Question: I have developed a swing application with an oval and a button whose output is shown below and the code follows :-

Code:-
'''
import java.awt.AlphaComposite;
import java.awt.Color;
import java.awt.Dimension;
import java.awt.FlowLayout;
import java.awt.Graphics;
import java.awt.Graphics2D;
import javax.swing.JButton;
import javax.swing.JComponent;
import javax.swing.JFrame;
import javax.swing.SwingUtilities;
public class AlphaCompositeDemo extends JFrame{
AlphaCompositeDemo()
{
super("AlphaComposite Demo");
setDefaultCloseOperation(JFrame.EXIT_ON_CLOSE);
setSize(400,400);
setLayout(new FlowLayout());
setBackground(new Color(0.2f,0.7f,0.1f,0.4f));
comp c=new comp();
add(c);
add(new JButton("Click"));
setVisible(true);
}
public static void main(String args[])
{
JFrame.setDefaultLookAndFeelDecorated(true);
SwingUtilities.invokeLater(new Runnable(){public void run(){new AlphaCompositeDemo();}});
}
}
class comp extends JComponent
{
public void paintComponent(Graphics g)
{
Graphics2D g2=(Graphics2D)g.create();
g2.setComposite(AlphaComposite.SrcOver);
g2.setColor(Color.RED);
g2.fillOval(50, 50, 220, 120);
}
public Dimension getPreferredSize()
{
return new Dimension(200,200);
}
}
'''
Now i have the following questions:
1. If I have specified the x,y coordinates for oval,then why it moves from its position when window is resized? (Though I know that due to FlowLayout it is aligned at centre but it then violates the property that it must be fixed as i have specified coordinates x,y).
2. Secondly if the output is obvious (which I was not expecting) then x,y coordinates that I specified was w.r.t which corner?
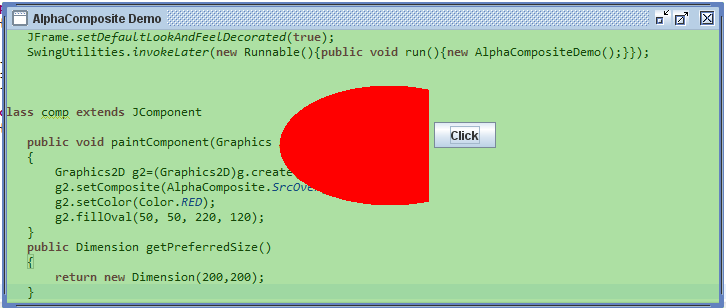
Answer: The coordinates you specify are inside your own "component" and not inside the "parent" container.
Probably easier to understand if you change add the following line to the 'paintComponent' method:
'''
g2.drawRect( 0,0, 199, 199 );
'''
The rectangle matches the 'preferredSize' you return. You see that this rectangle is always drawn, and moves when resizing the window. The oval stays at the same relative position inside the rectangle.
Note that the size you return in 'getPreferredSize' is smaller then the actual size of what you try to paint. That explains why you only see part of the oval